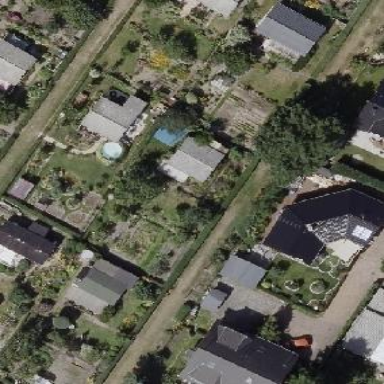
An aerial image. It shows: Fence surrounding plot in allotment area.